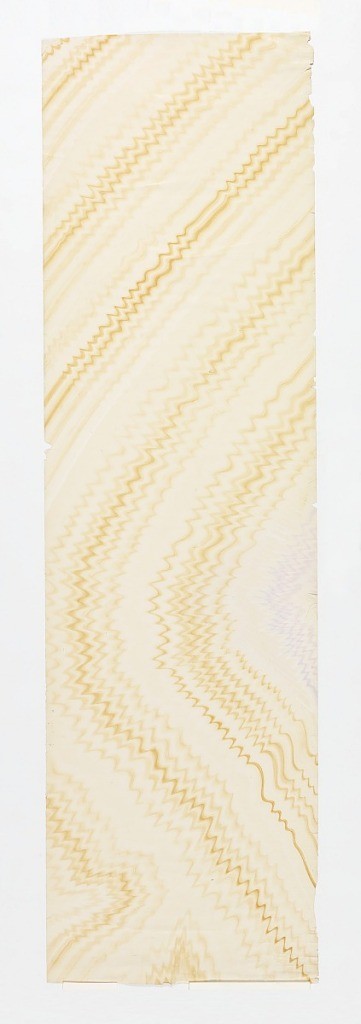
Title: Sidewall
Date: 1800–1850
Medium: Block-printed on paper
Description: On off-white ground, wavy lines in shades of off-white to tan to brown in imitation of marbleizing.